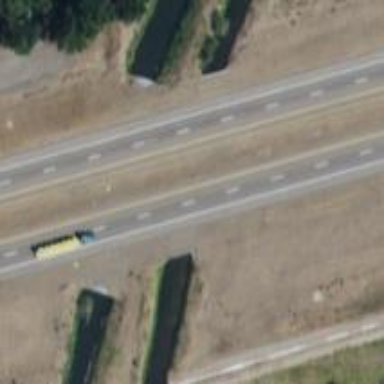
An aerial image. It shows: This image shows trunk highway that functions as expressway.